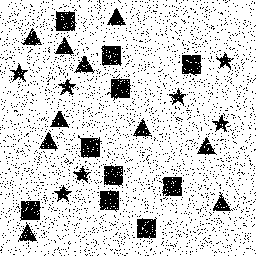
Squares: 10
Triangles: 10
Stars: 7
Total shapes: 27